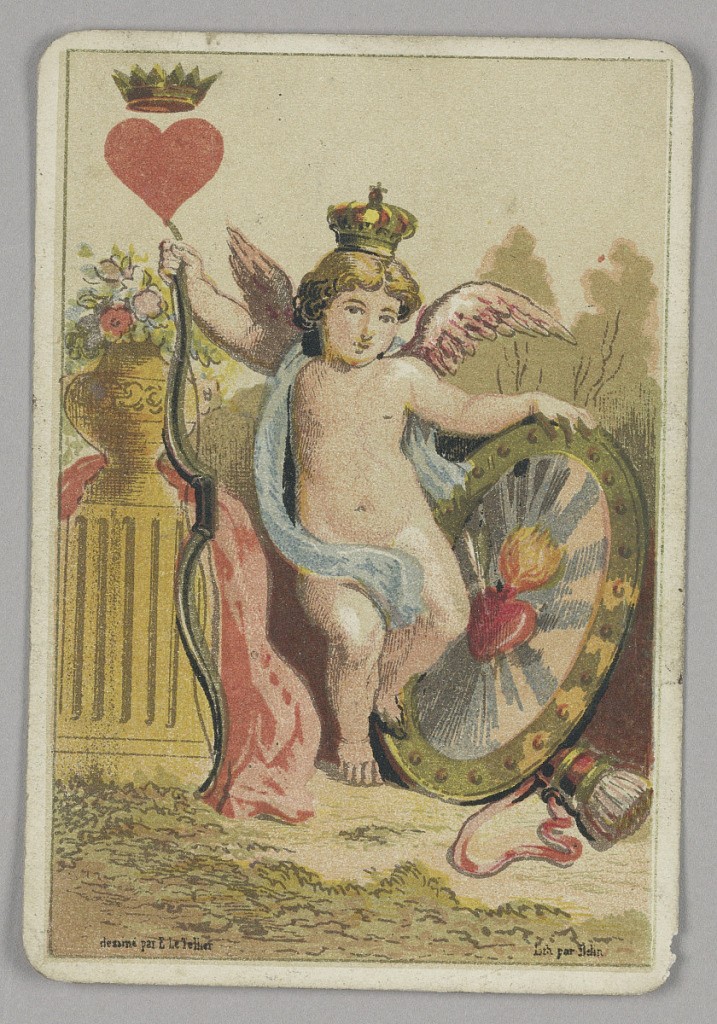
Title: King of Hearts
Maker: E. Le Tellier, French, active late 19th century
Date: late 19th century
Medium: Lithograph on paper
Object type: Playing card
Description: King of Hearts court playing card from a pack of transformation playing cards. Colorful figure of a cupid with pink wings, wearing a crown and holding a shield decorated with a flaming heart. A vase with flowers on a pedestal at left. At upper left corner, a red heart topped by a crown.